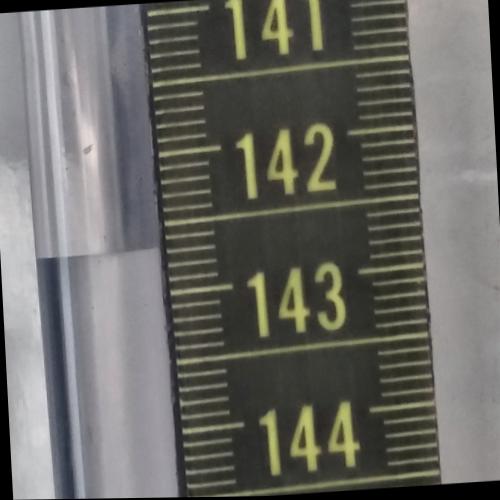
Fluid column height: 142.7 cm